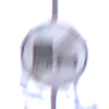
Verkehrszeichen: EndeUeberholverbotKraftfahrzeuge
Umgebung: Outdoor, Nature
Tageszeit: MorningAfternoon
Wetter: PartlyCloudy
Licht: Natural
Jahreszeit: Winter
Kontrast: HighContrast